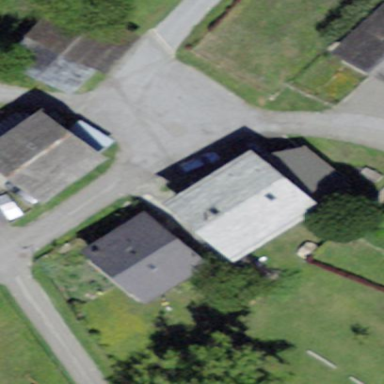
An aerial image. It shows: Simple house.